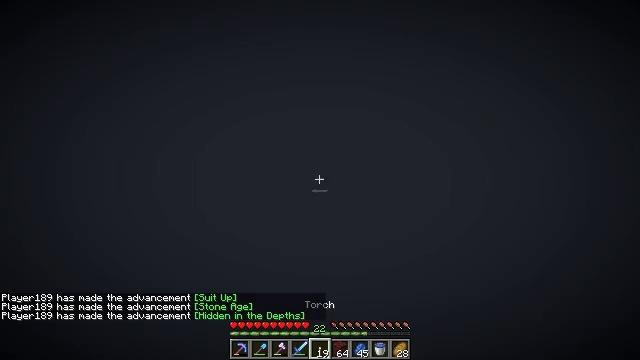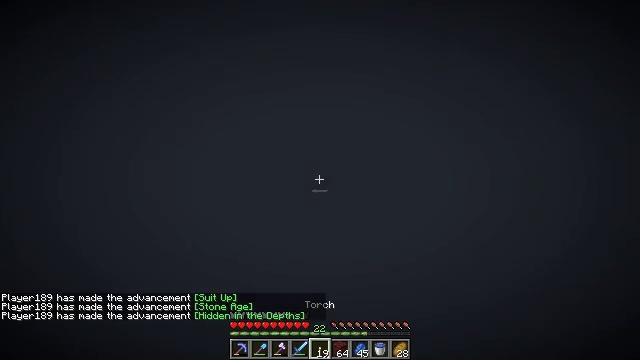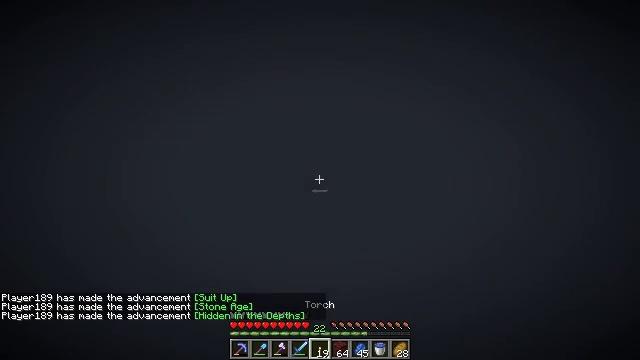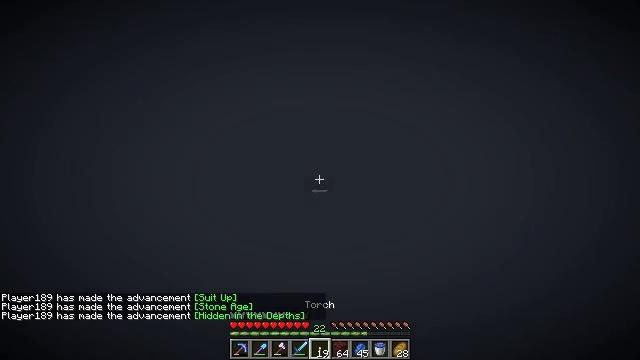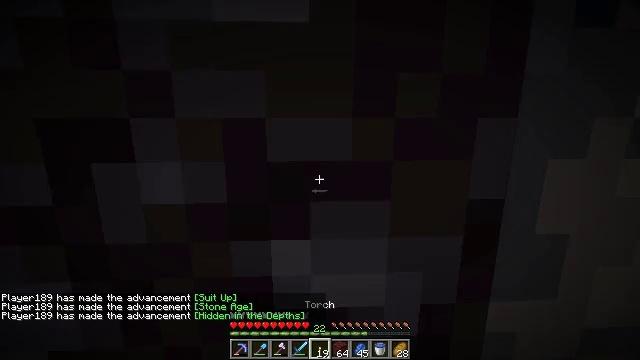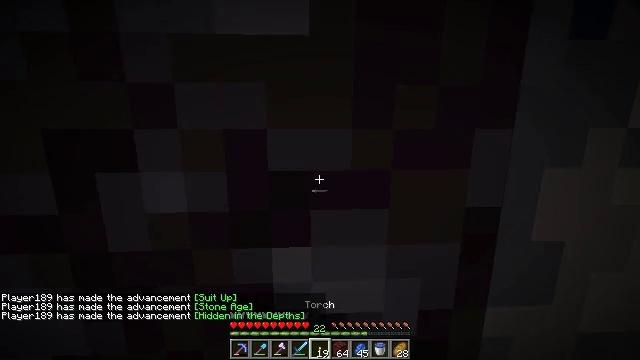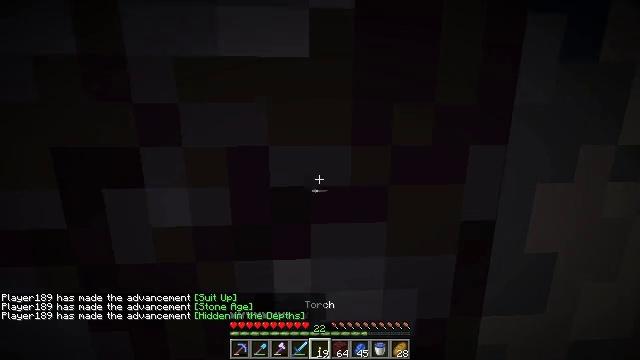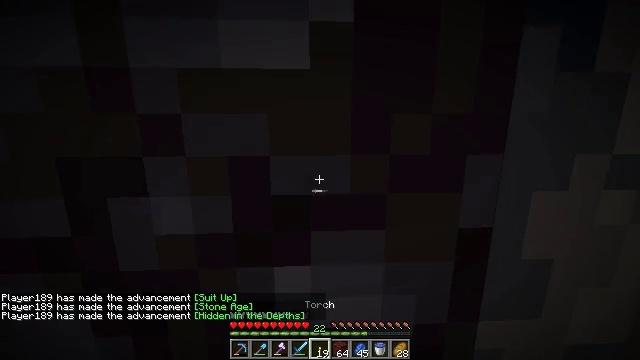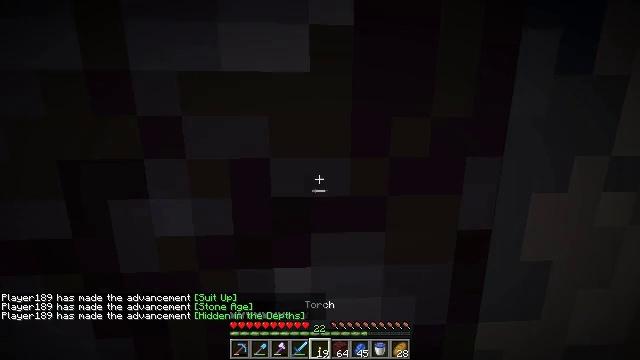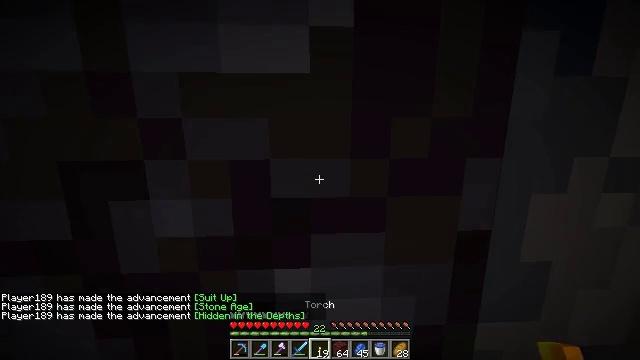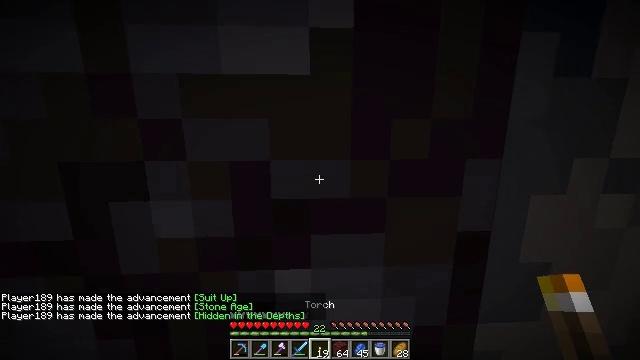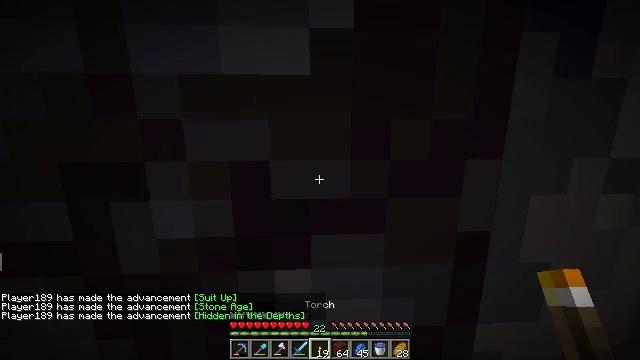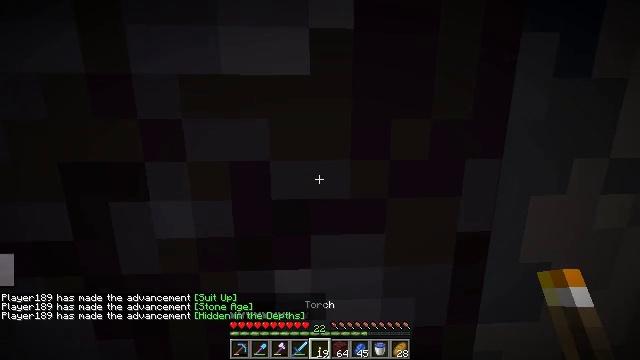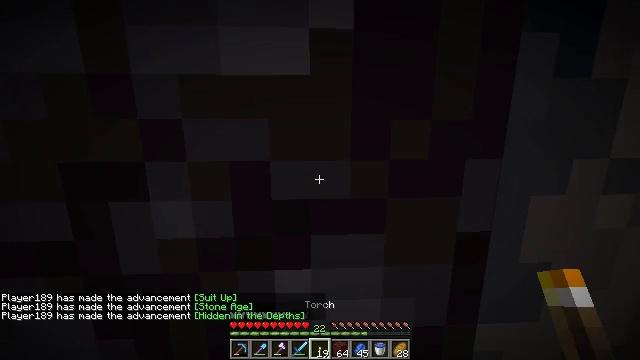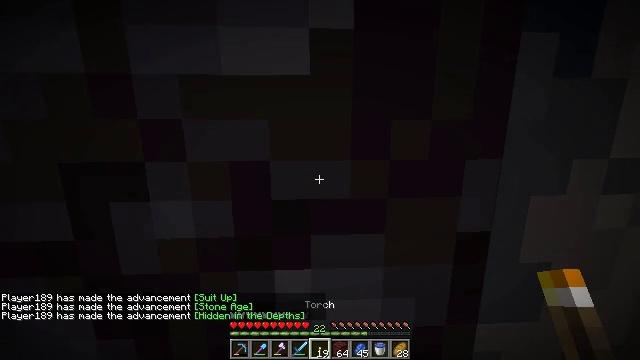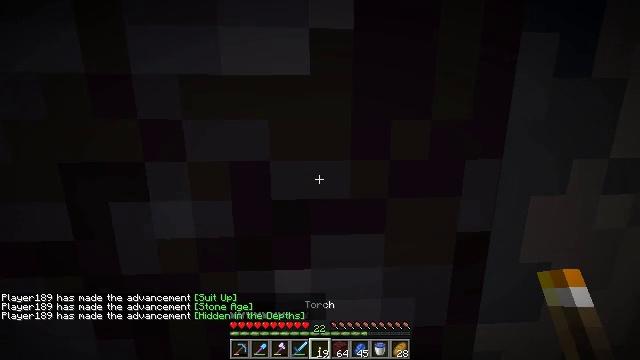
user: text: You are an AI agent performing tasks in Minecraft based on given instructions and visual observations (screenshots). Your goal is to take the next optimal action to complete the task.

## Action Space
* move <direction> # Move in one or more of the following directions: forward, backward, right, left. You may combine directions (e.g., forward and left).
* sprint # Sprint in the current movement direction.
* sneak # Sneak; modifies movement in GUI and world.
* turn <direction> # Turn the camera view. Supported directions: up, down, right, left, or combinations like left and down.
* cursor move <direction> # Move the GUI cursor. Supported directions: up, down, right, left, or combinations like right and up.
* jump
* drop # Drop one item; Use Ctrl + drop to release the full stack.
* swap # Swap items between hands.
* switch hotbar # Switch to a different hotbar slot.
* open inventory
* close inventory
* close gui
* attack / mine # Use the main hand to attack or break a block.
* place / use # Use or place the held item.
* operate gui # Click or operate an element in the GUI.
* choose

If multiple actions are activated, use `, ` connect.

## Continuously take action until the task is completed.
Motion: motion action
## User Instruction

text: Get some blackstone from the ground.
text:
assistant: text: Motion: no_op
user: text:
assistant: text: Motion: no_op
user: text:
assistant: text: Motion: no_op
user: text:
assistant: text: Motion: no_op
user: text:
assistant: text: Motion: no_op
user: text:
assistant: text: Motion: no_op
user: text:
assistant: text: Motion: no_op
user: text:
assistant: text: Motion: no_op
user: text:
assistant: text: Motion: no_op
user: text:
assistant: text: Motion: no_op
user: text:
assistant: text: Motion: no_op
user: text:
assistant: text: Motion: no_op
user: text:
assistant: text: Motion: no_op
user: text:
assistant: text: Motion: no_op
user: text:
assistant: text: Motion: no_op
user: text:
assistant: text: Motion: no_op
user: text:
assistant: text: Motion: no_op
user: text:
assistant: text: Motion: no_op
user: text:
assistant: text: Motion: no_op
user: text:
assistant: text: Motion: no_op
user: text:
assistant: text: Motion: no_op
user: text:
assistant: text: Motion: no_op
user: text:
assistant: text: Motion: no_op
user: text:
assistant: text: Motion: no_op
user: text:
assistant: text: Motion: no_op
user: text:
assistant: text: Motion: no_op
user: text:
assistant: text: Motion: no_op
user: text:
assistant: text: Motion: no_op
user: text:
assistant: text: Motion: no_op
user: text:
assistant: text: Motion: no_op